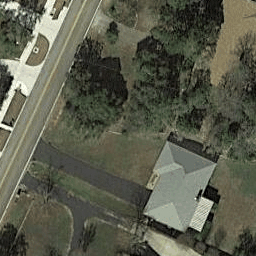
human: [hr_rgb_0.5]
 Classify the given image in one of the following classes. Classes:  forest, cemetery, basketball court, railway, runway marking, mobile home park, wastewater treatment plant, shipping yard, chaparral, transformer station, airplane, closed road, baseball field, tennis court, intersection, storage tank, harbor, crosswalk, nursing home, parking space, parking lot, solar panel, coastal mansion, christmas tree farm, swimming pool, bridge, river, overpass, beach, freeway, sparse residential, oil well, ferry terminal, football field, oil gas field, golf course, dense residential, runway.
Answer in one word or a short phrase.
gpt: sparse residential